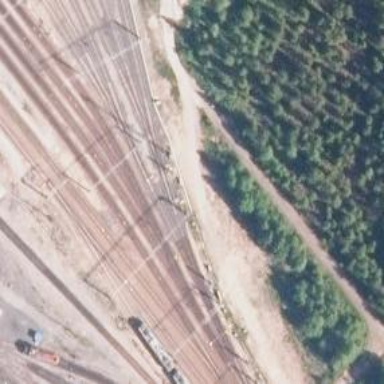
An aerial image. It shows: Railway yard in service.